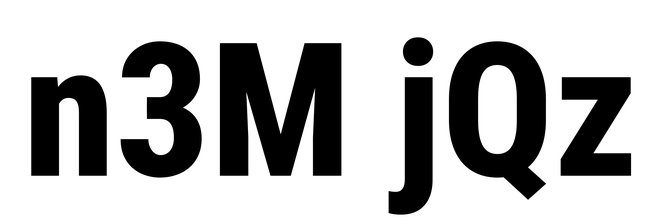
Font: Roboto_Condensed_ExtraBold